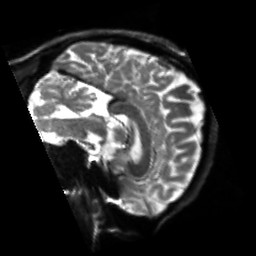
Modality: sbref
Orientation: sagittal
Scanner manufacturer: siemens
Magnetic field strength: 3 T
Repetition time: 4 s
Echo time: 0.0594 s